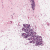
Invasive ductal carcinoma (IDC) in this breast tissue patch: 0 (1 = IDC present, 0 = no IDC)